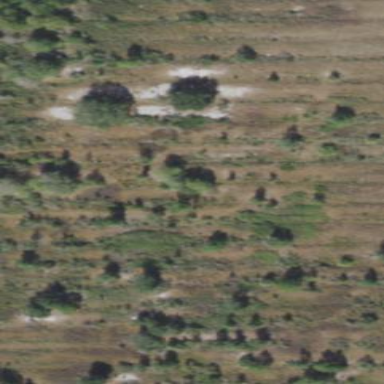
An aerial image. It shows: Patch of scrub vegetation.